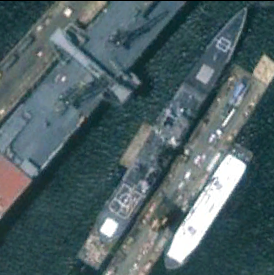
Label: cruiser